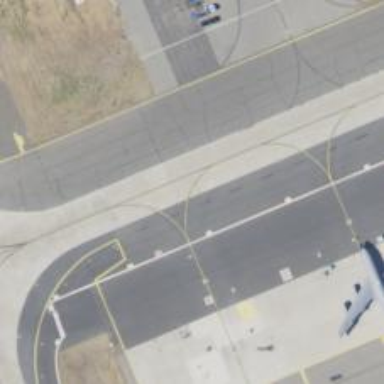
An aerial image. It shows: Image of taxiway at airport.